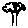
Label: tree